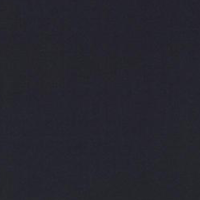
EUNIS habitat code: 14
Species observed at this site:
Chroicocephalus ridibundus
Phalacrocorax carbo
Podiceps cristatus
Fulica atra
Larus canus